Question: I am trying to build a quotes net, to identify the most quoted authors. I was using the read_pajek() function from NetworkX and visualizing it with Matplotlib.
It's great, looks like this:
example image (png)

But the thing is that I need the graph to be directed, because this way I cannot measure correctly the centrality in the graph.
Also, I want to be able to load a File.net and not to build the graph every time I execute the code.
I have searched in other questions, but they do not solve my problem.
Does anyone know any other way to do this?
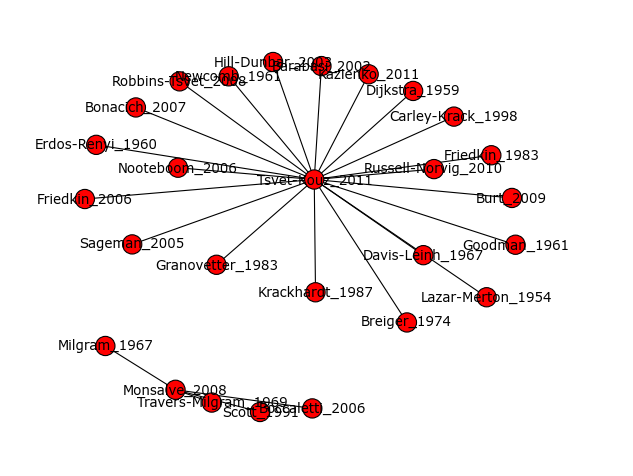
Answer: From what I can read of the <URL>, 'read_pajek' should automatically return a directed graph if the graph it is reading in is directed. I've also looked at the source code, and it does have some tests for whether the graph is directed.
So if your graph isn't directed after you read it in, that suggeststhat the data file you're reading doesn't have the appropriate format to be interpreted as directed. Otherwise, perhaps some later step in your code converts the graph into an undirected graph.